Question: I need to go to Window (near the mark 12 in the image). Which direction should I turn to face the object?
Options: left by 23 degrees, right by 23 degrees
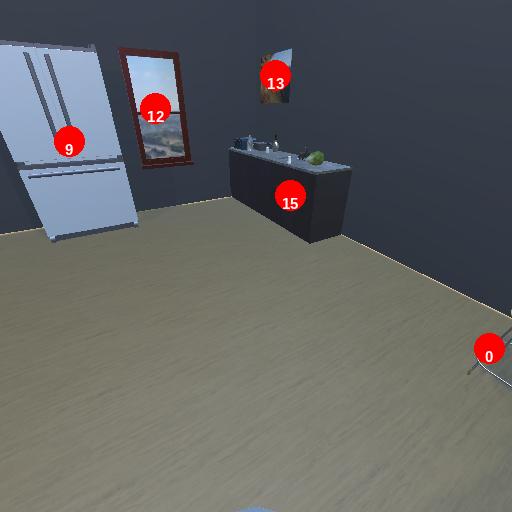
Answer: left by 23 degrees